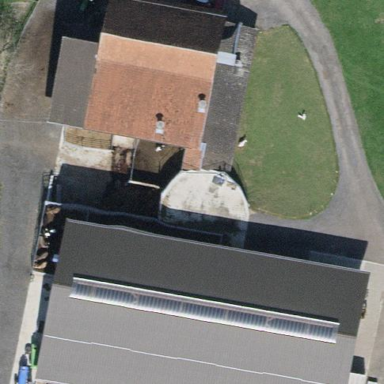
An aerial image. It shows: Farmyard area.